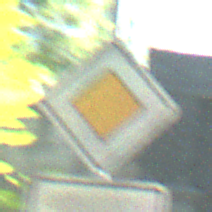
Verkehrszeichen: Vorfahrtsstrasse
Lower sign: VerlaufVorfahrtsstrasse9
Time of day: Midday
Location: Outdoor (Suburban)
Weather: Clear
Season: NotSpecified
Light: Natural